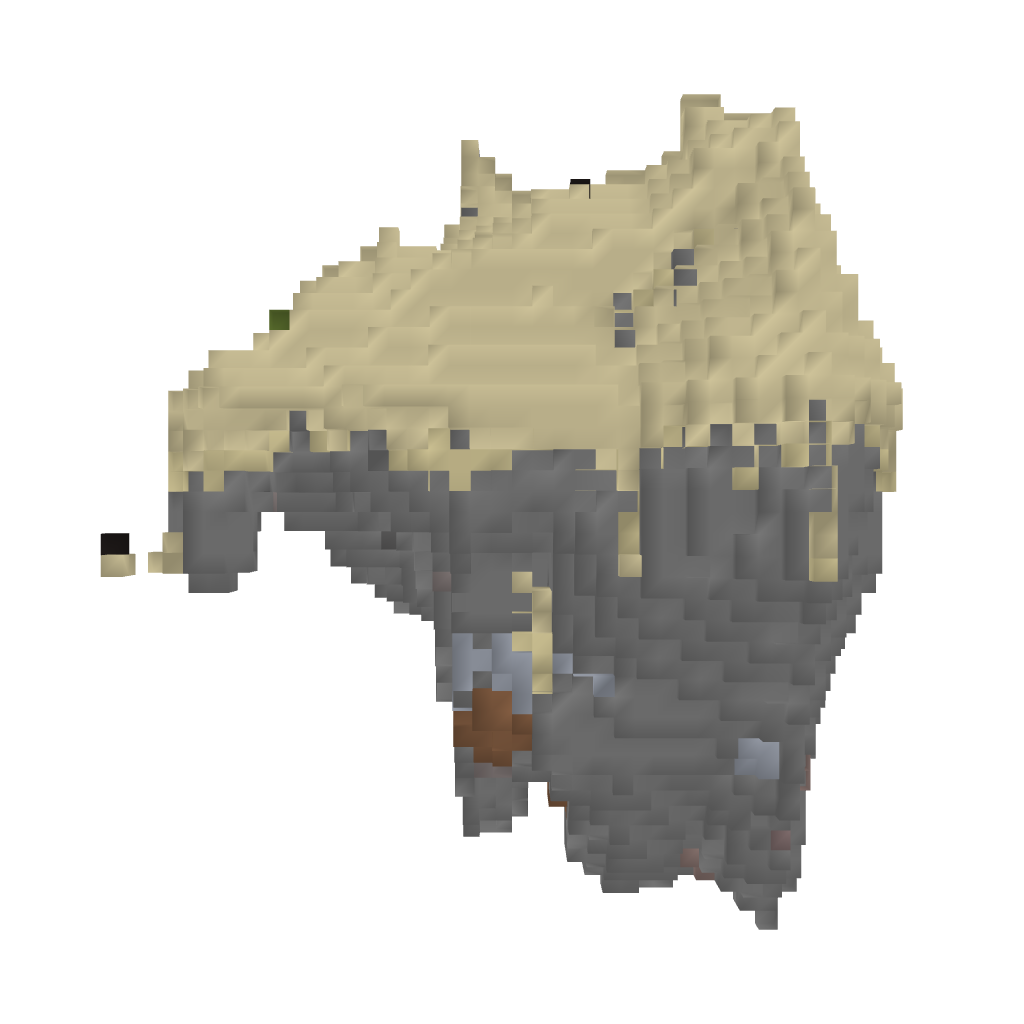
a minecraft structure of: Floating Island: Desert Hill